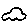
Label: cloud